Question: I have been trying to download image/txt but i need to do it until that url exists & download that image/txt file,so i keep calling same method again & when i set debug point i see this .
If url is right than i do not see any queue in debug navigator because it is not calling method again. i referred AFNetworking library to the same but i guess it's working in same way as i am doing in NSURLSession,right?
Case:- I check for url if exists or not, so if it's exists than load both urls(time.txt & image.png), otherwise call WebService(XmlParser) & keep check for urls for following files.
show whichever exists.
Also checked this <URL> but it didnt helped because i do not want to add number of operations. i want to load file whichever exists.
Because Operations will be completed whether it is success or fail in AFNetworking/NSURLSession.
Please Correct me if i am doing wrong & Help me to solve this problem.
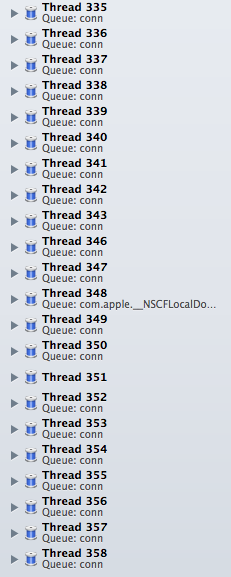
Answer: Solved by taking One Global NSURLSession